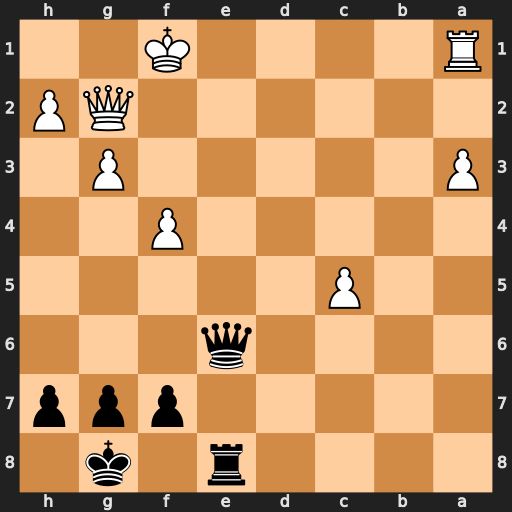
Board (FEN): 4r1k1/5ppp/4q3/2P5/5P2/P5P1/6QP/R4K2
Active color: b
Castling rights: -
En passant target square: -
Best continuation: Qc4+ Kg1 Qd4+ Qf2 Qxa1+